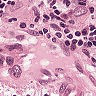
Metastatic tissue present: yes